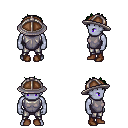
a pixel art fantasy rpg character, male body template, dark elf, purple skin, steel chest armor, metal pants, green bedhead hairstyle, chain helm, brown shoes, four views (front, back, left, right), 2x2 character sprite sheet, small pixel art, hard edges, no anti-aliasing